Interaction volume radius: 5 \u00c5
Interaction volume height: 25 \u00c5
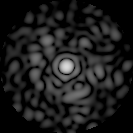
Disorder parameter: 0.8212